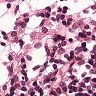
Metastatic tissue present: no